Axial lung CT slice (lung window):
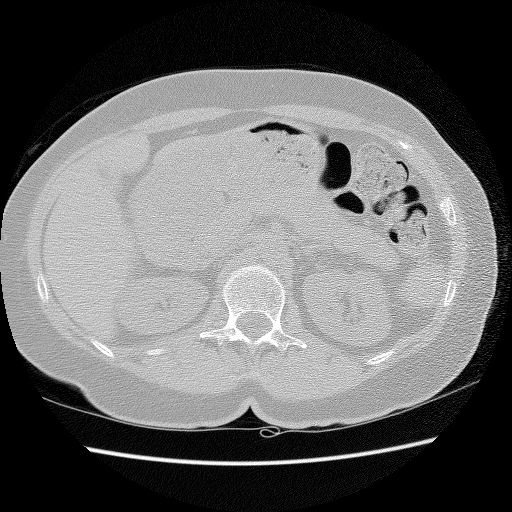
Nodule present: no